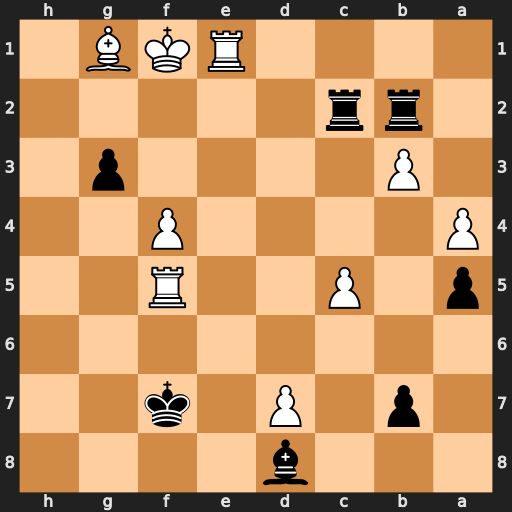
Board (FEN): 3b4/1p1P1k2/8/p1P2R2/P4P2/1P4p1/1rr5/4RKB1
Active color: b
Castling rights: -
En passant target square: -
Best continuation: Kg6 Rg5+ Bxg5